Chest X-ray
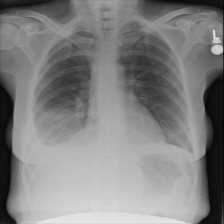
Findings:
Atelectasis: positive
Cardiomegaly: negative
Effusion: positive
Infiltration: negative
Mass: negative
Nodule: negative
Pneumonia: negative
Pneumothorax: negative
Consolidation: negative
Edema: negative
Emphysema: negative
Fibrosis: negative
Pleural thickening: negative
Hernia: negative